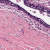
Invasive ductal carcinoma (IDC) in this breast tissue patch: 0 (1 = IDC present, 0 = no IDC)